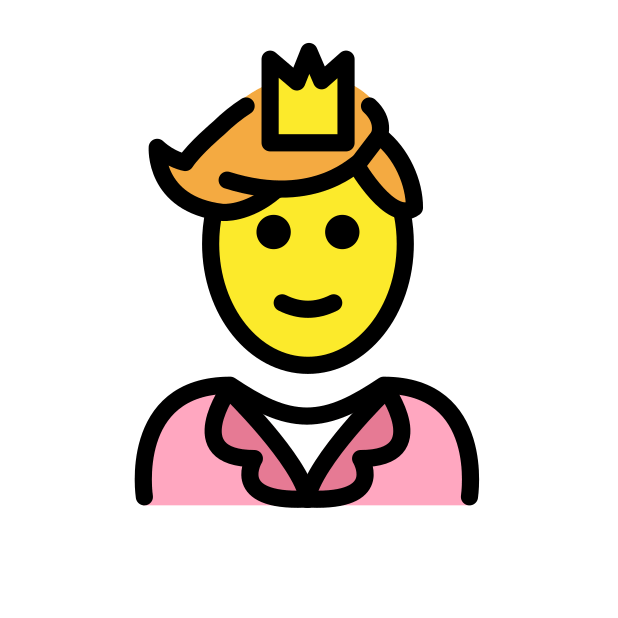
prince